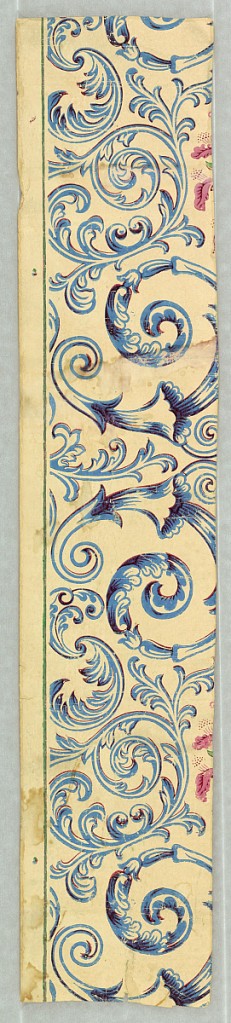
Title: Sidewall
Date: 1830–40
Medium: Block-printed
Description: Vertical rectangle. Left portion, probably one-quarter of a complete width, showing acanthus rinceaux and a small portion of repeating bouquet of pink flowers.  Printed in red, blue, pink and green on cream ground.